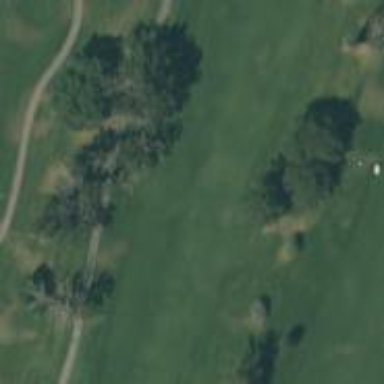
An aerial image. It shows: Grassy area designated as golf fairway.